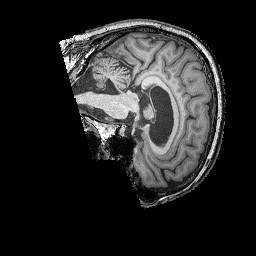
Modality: T1w
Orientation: sagittal
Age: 71
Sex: male
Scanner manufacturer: siemens
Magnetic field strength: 3 T
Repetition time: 2.25 s
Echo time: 0.00415 s